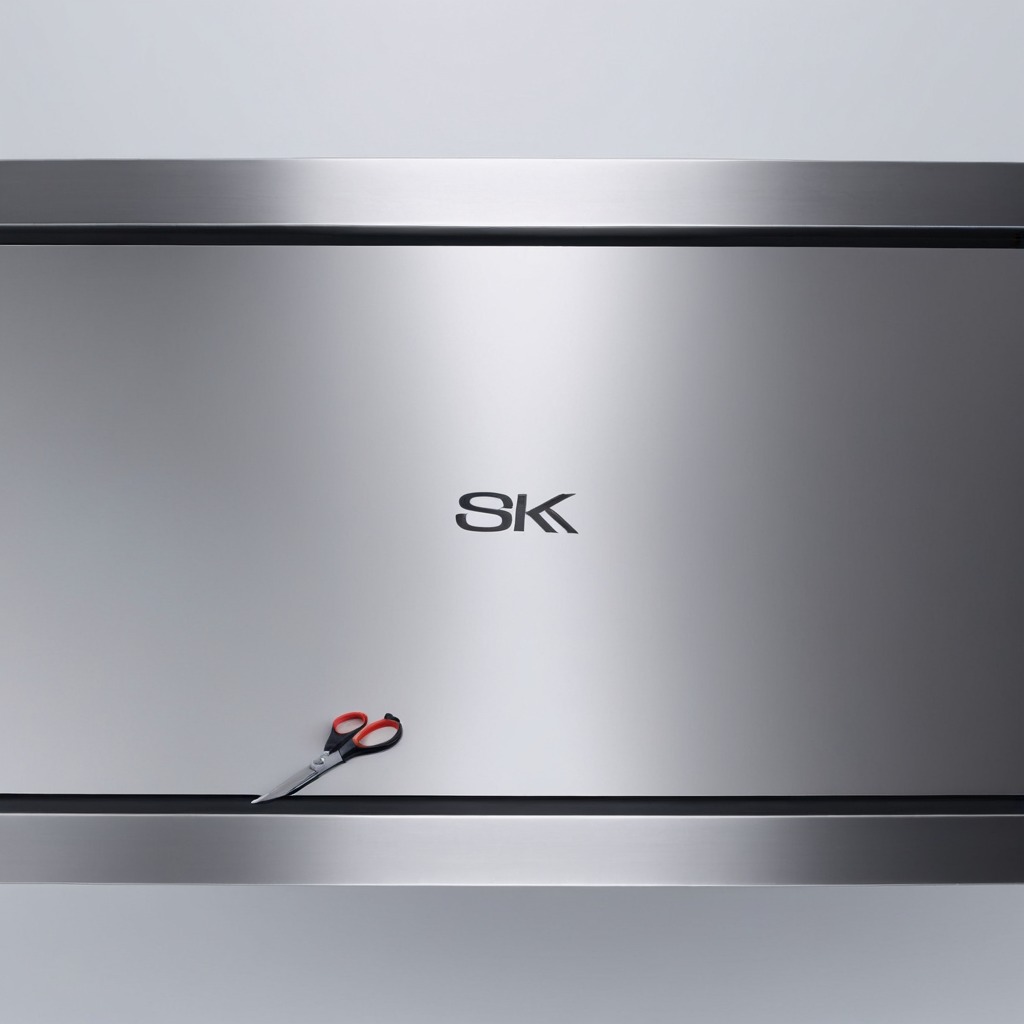
A scissor is lying on the stainless steel table in a high-end prototyping lab.